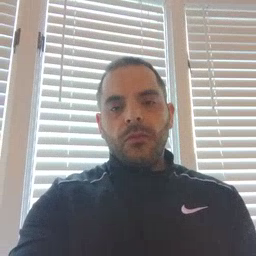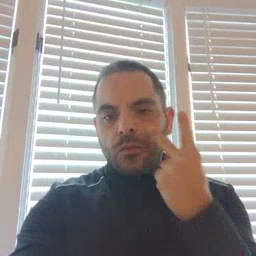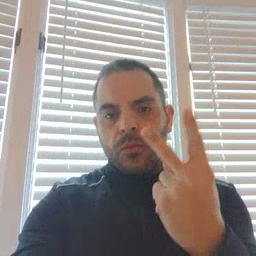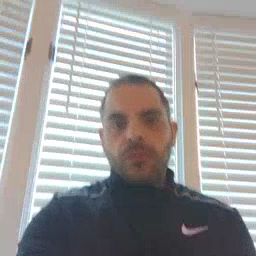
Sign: look